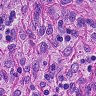
Metastatic tissue present: no